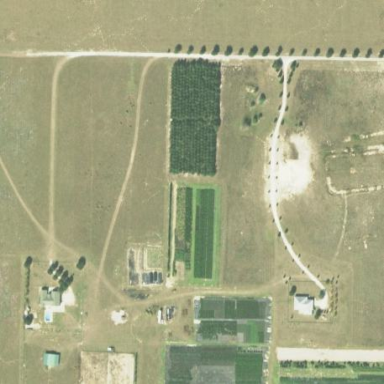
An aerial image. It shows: Plant nursery specializing in trees.